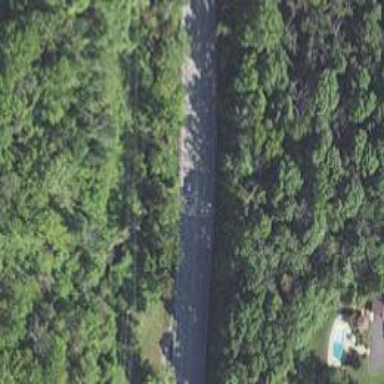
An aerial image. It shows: Primary highway.